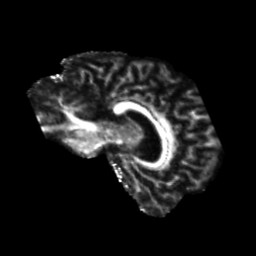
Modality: FA
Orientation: sagittal
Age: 63
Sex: male
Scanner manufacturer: siemens
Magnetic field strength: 3 T
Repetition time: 5.25 s
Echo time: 0.08 s